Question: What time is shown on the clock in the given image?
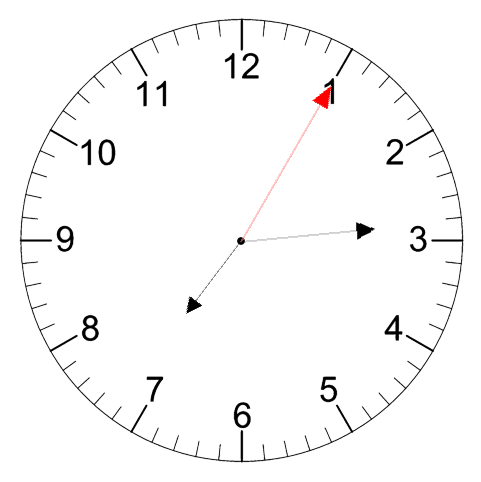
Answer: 07:14:05